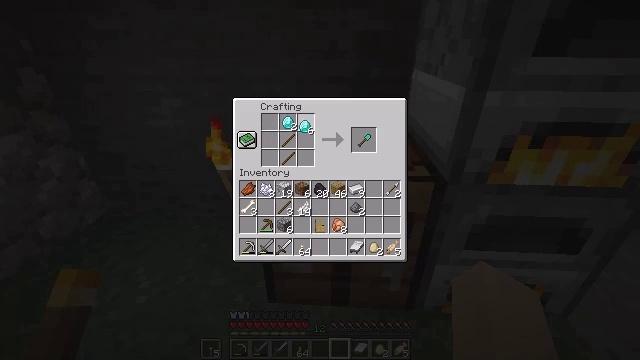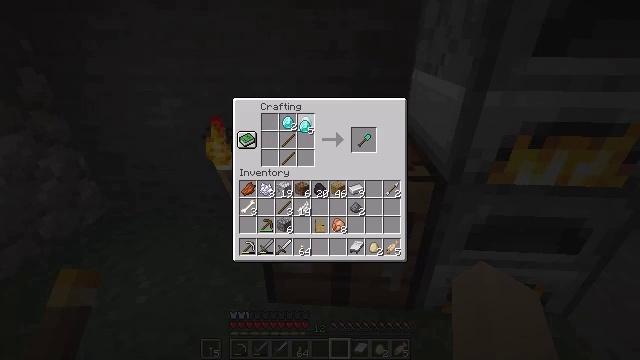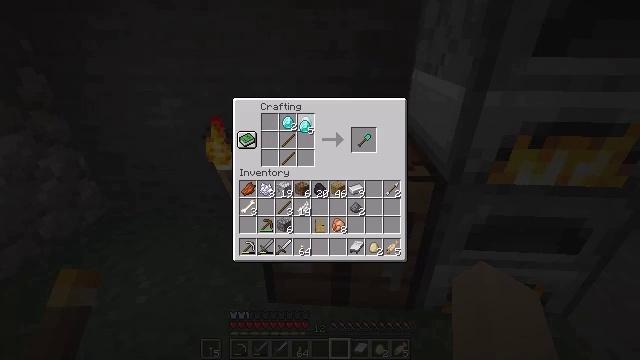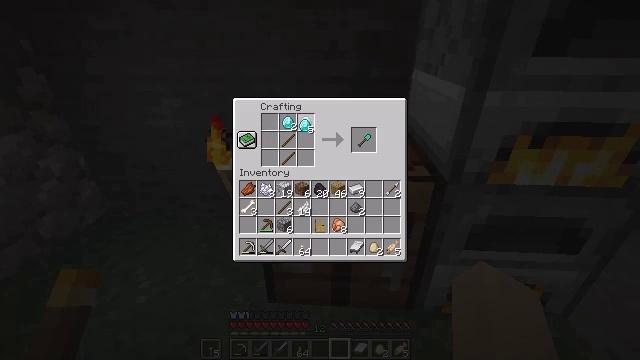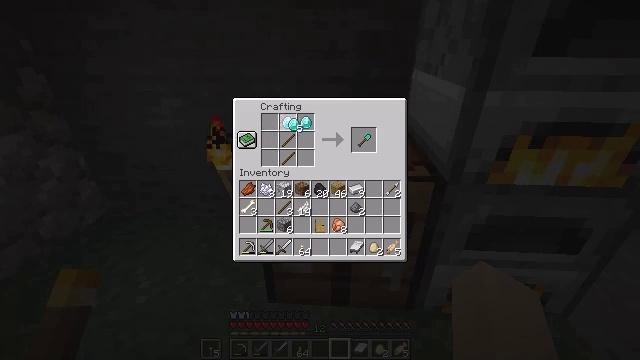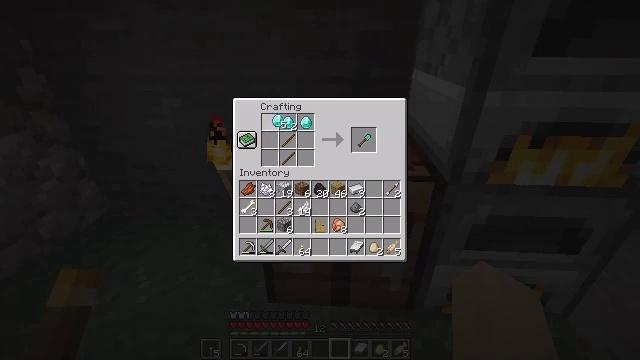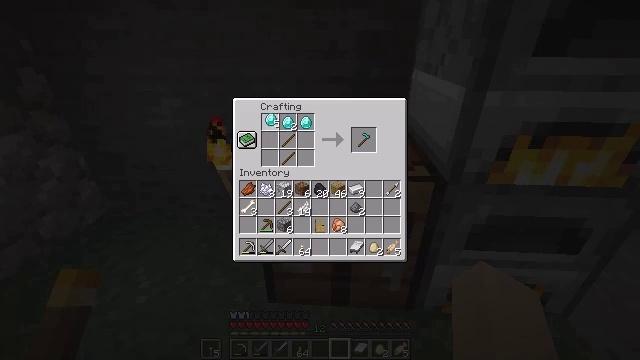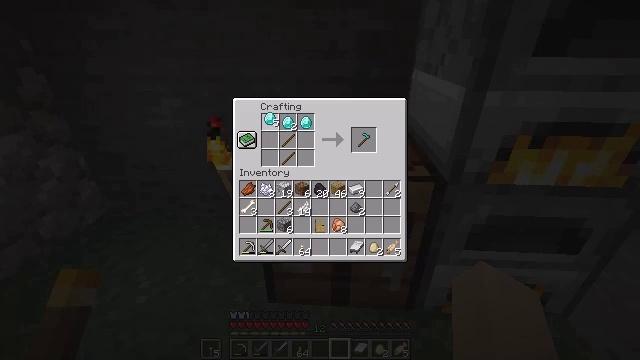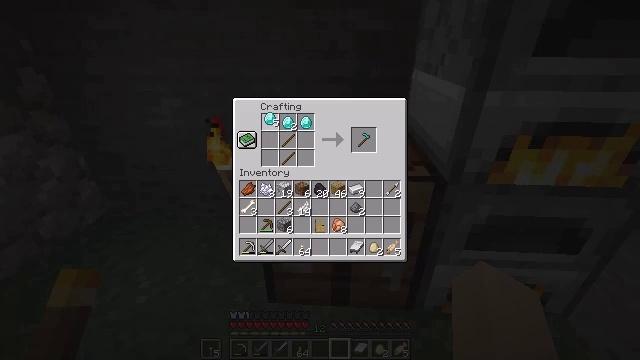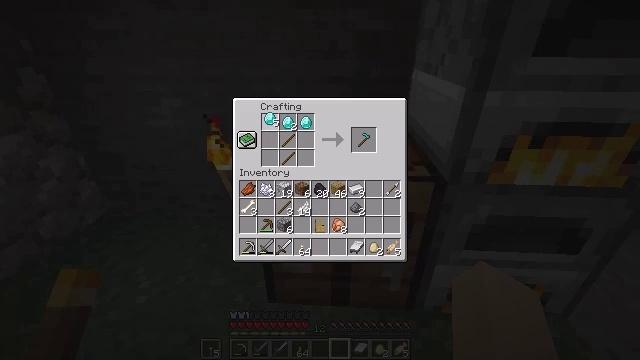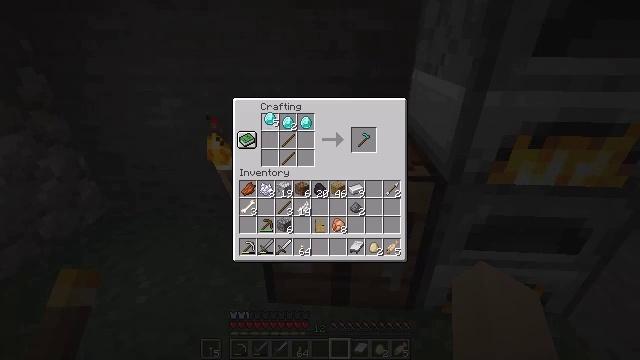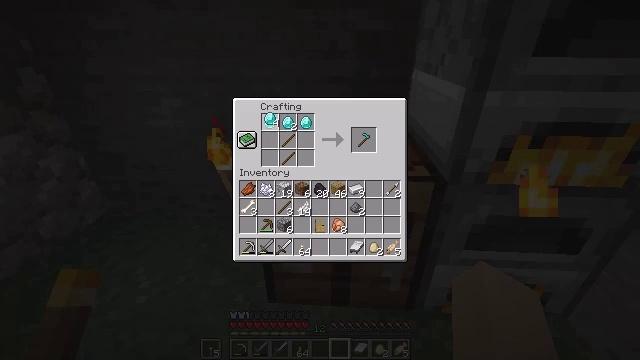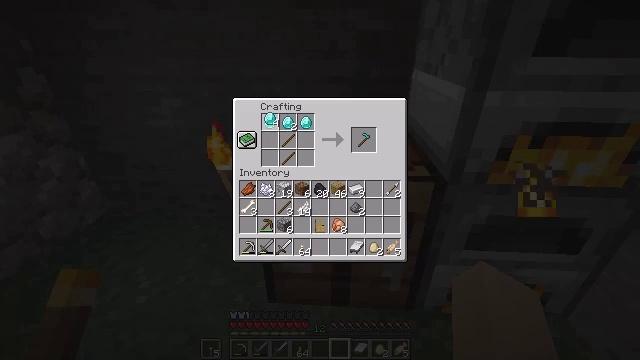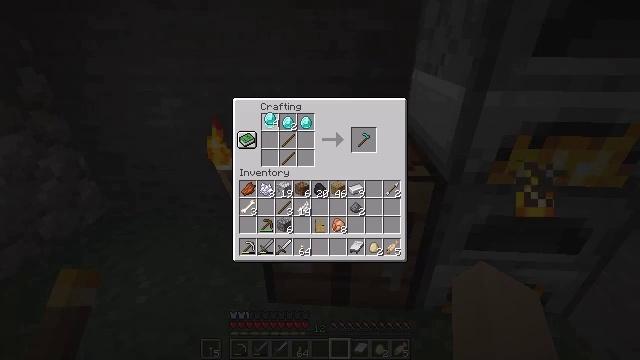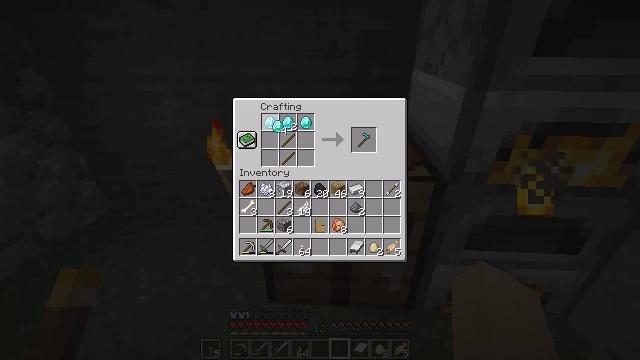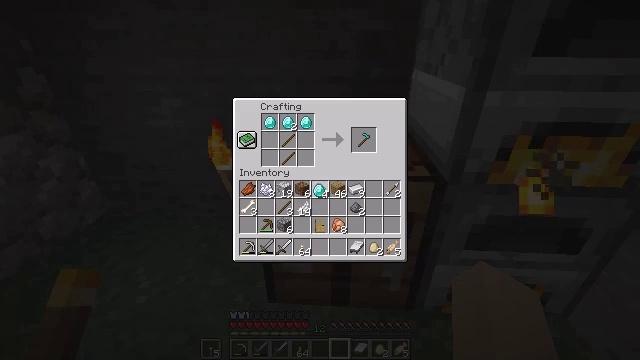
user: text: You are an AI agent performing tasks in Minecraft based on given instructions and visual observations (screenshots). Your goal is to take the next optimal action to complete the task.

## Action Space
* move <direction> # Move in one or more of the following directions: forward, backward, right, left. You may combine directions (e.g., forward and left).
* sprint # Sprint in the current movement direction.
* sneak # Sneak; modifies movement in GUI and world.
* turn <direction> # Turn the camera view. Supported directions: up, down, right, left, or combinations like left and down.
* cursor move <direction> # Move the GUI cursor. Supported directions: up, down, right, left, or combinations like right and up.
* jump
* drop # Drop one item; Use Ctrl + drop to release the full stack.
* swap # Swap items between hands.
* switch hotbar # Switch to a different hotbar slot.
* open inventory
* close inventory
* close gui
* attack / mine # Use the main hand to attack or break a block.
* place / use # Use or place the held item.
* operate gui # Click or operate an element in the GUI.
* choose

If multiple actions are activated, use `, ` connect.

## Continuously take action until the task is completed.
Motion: motion action
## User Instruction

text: Use the crafting table to make a diamond pickaxe.
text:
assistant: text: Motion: no_op
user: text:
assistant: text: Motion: no_op
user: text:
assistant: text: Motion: no_op
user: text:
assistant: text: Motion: cursor move left
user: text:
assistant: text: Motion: cursor move left
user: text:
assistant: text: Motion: cursor move left
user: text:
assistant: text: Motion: no_op
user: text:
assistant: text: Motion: no_op
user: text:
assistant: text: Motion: choose
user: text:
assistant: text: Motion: choose
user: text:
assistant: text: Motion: no_op
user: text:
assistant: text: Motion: no_op
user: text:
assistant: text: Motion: no_op
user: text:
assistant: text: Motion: cursor move right and down
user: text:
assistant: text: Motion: cursor move right and down
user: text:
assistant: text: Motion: cursor move right and down
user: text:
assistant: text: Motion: no_op
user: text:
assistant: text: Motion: no_op
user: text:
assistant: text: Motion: no_op
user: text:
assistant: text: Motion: no_op
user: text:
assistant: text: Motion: no_op
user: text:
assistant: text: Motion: cursor move up
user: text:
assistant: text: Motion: no_op
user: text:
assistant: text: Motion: no_op
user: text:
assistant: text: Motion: no_op
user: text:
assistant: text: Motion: no_op
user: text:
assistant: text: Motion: no_op
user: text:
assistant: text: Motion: no_op
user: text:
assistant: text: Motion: no_op
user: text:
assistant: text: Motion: no_op